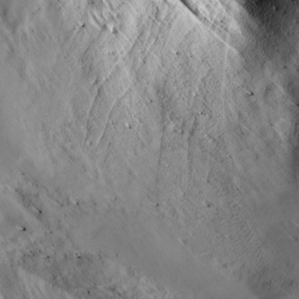
Label: non_frost